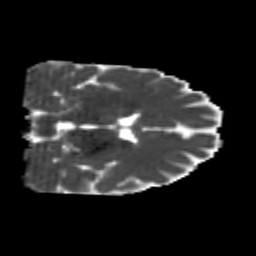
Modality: MD
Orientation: coronal
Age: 24
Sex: female
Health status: healthy
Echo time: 0.074 s